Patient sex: M
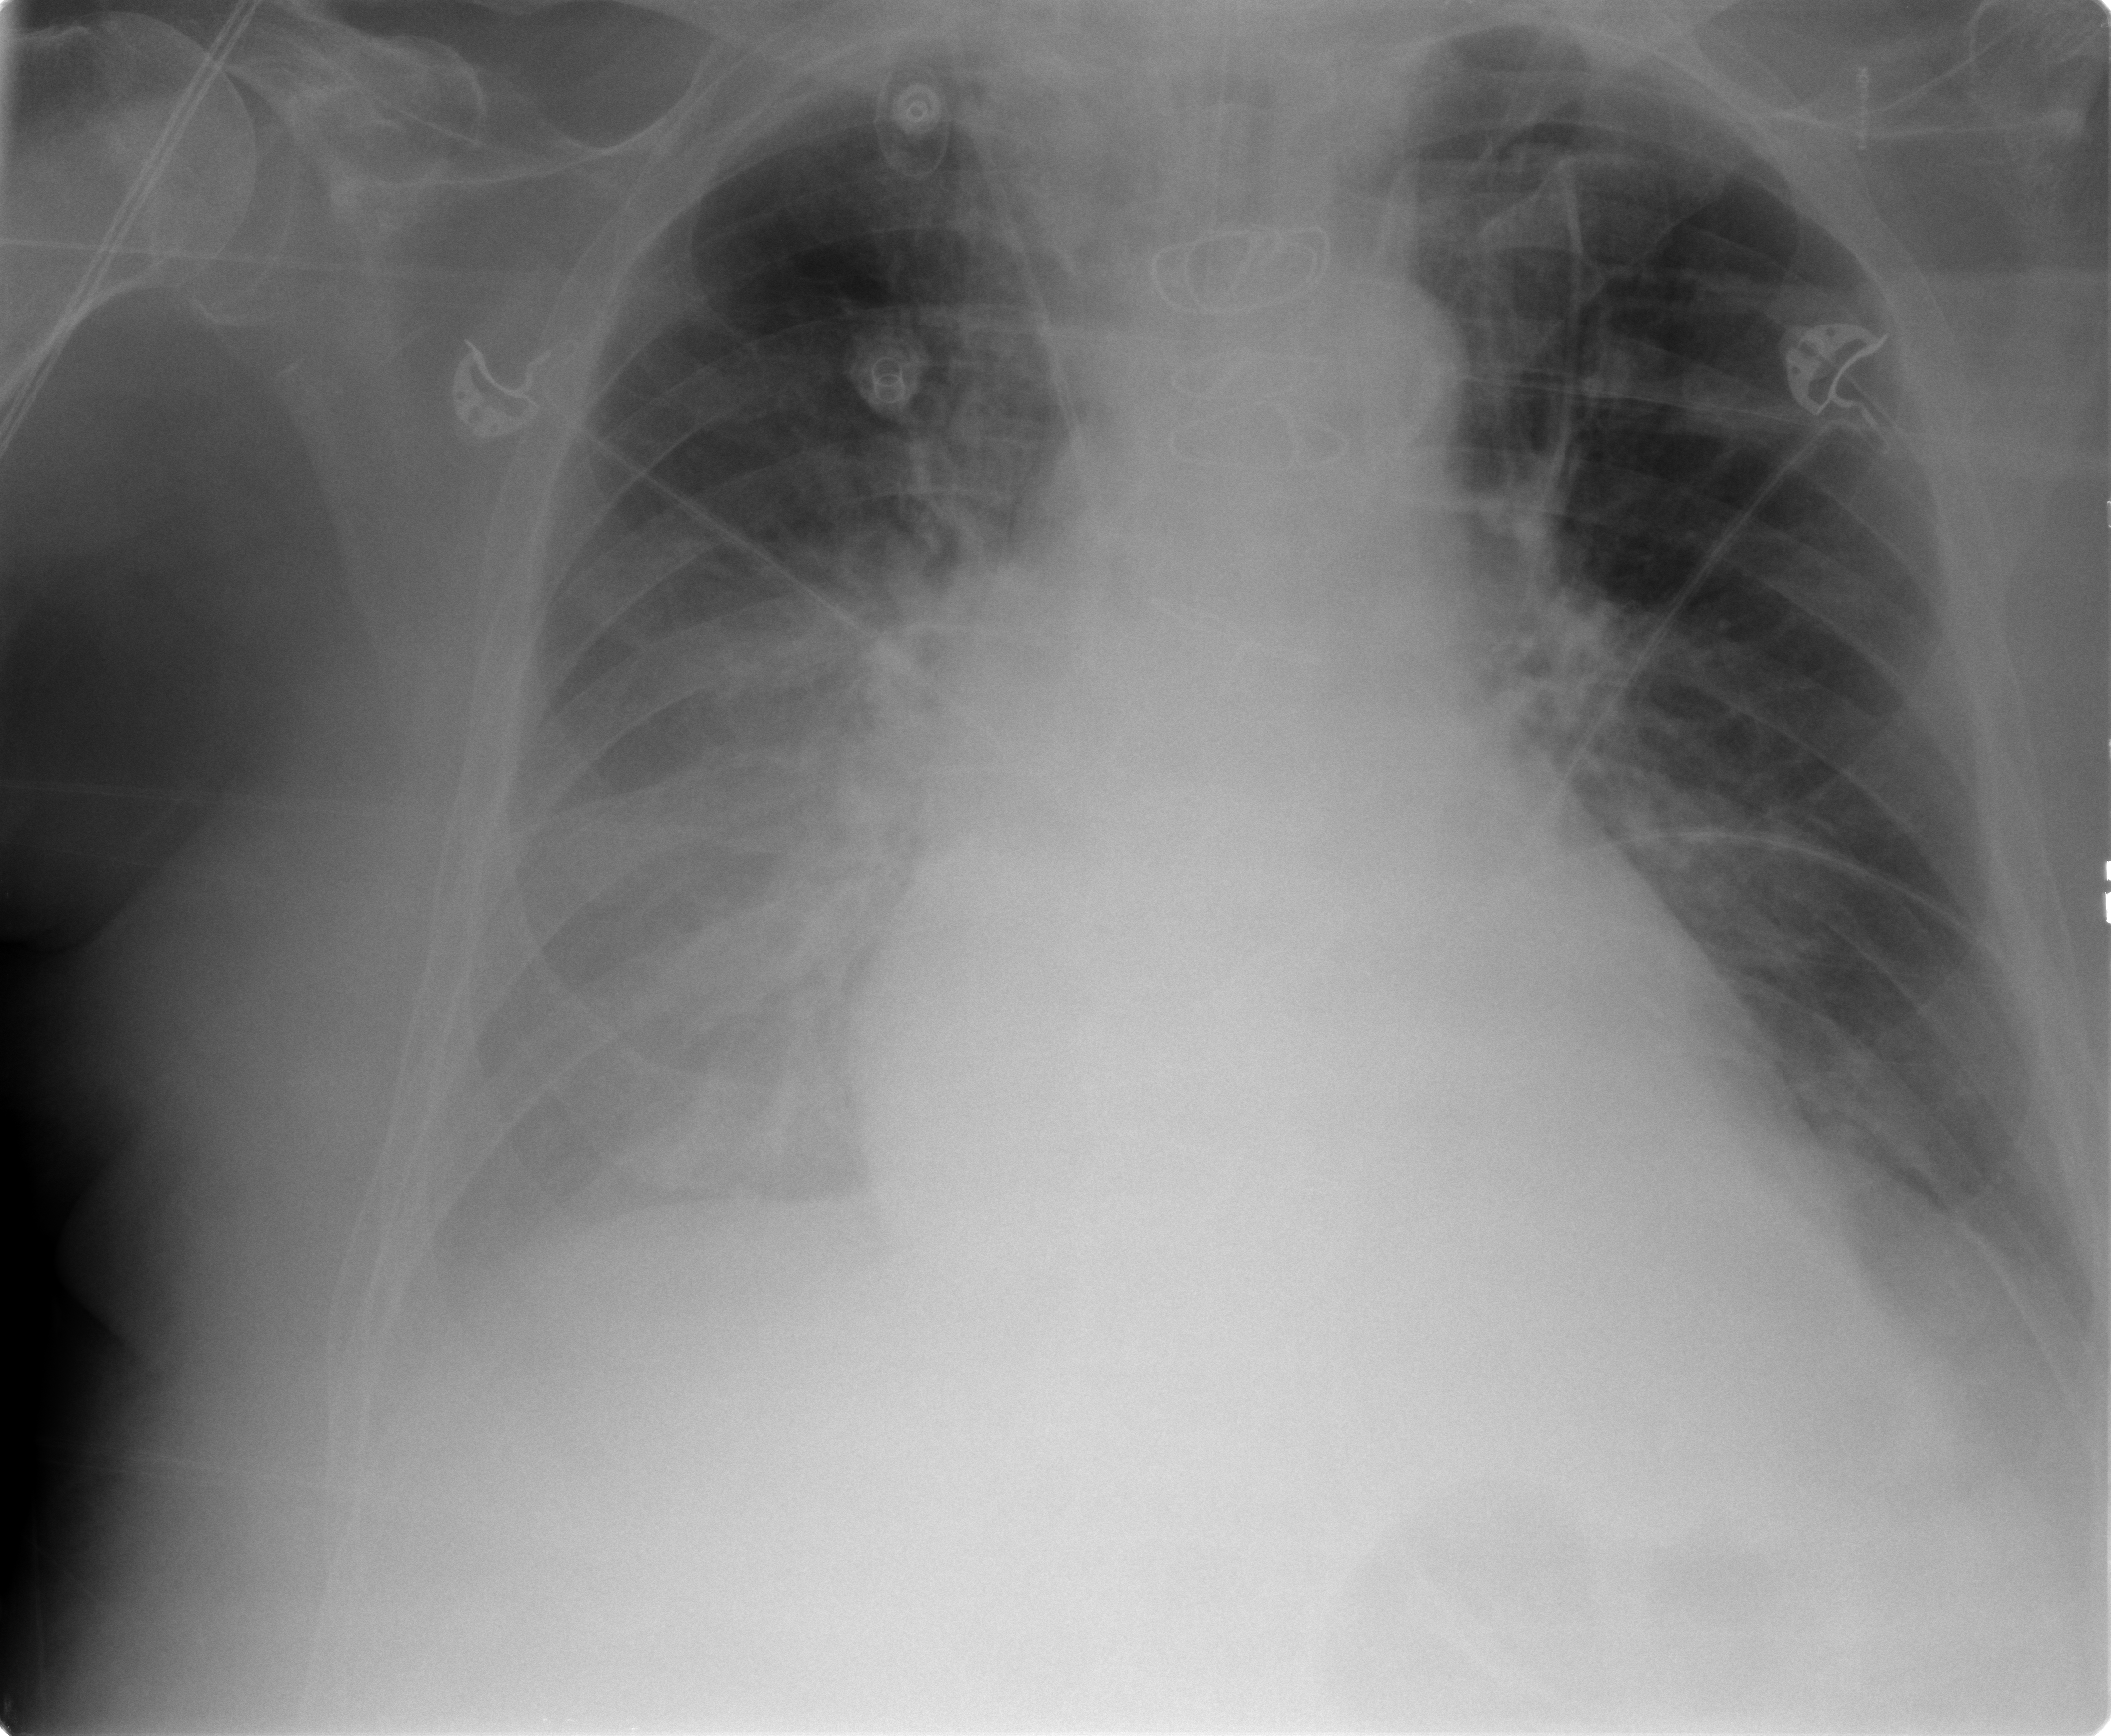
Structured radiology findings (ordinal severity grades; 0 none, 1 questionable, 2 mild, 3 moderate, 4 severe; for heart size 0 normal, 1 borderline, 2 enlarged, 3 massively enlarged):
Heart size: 0
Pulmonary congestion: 0
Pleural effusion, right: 3
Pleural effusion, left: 2
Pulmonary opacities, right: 0
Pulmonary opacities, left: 1
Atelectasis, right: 3
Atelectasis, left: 1